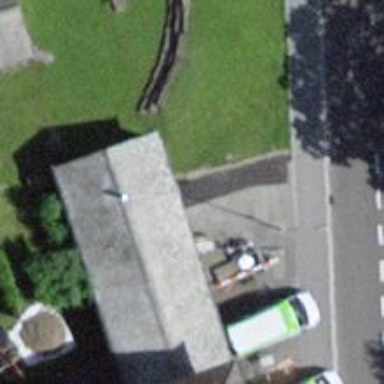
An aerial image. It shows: Garage.